Field crop: maize
Growth stage: 2
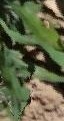
Species: maize